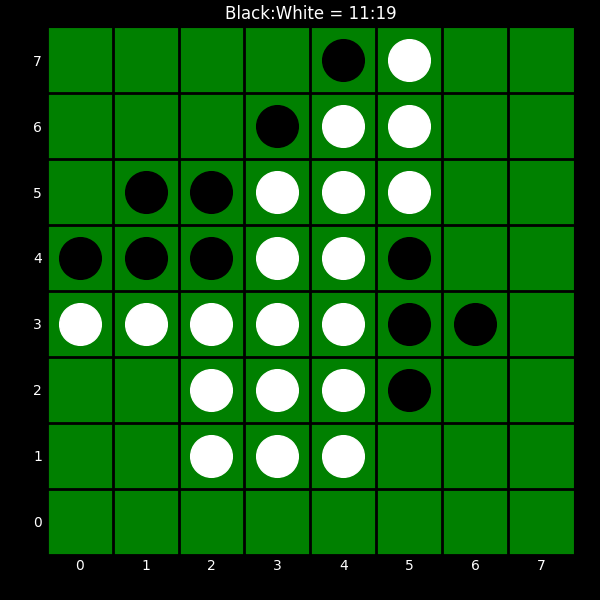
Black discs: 11
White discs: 19